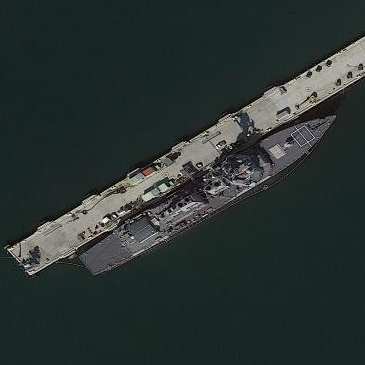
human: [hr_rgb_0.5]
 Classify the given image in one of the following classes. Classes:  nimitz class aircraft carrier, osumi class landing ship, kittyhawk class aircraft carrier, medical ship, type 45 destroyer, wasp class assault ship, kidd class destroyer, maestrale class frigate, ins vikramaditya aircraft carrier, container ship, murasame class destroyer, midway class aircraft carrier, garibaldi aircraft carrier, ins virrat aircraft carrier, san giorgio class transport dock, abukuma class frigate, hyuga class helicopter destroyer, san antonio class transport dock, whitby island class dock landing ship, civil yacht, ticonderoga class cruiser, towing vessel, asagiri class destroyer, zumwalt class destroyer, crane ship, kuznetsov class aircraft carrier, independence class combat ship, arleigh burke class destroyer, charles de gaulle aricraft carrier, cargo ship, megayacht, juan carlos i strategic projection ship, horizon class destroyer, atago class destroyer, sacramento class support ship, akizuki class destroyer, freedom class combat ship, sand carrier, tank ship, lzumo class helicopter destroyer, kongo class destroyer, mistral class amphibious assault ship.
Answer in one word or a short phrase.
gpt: Arleigh Burke class destroyer